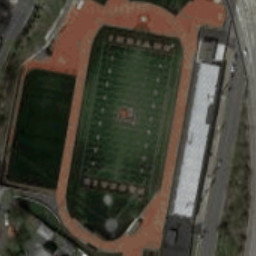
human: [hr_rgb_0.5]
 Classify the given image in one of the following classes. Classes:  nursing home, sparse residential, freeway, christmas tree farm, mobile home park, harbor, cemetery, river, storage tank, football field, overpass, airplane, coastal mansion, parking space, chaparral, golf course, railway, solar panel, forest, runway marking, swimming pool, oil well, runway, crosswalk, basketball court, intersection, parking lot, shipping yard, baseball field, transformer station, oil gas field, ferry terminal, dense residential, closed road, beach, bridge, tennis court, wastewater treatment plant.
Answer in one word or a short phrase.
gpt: football field